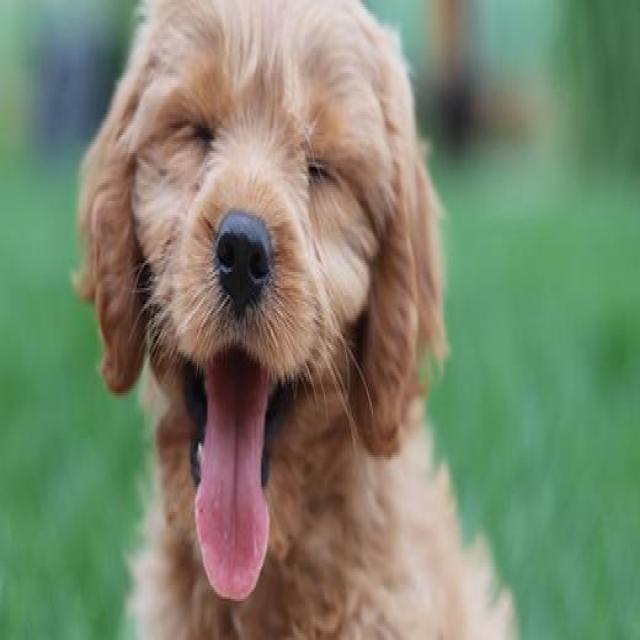
Healthy canine skin — no visible lesions, inflammation, or abnormalities. The skin and coat appear normal.